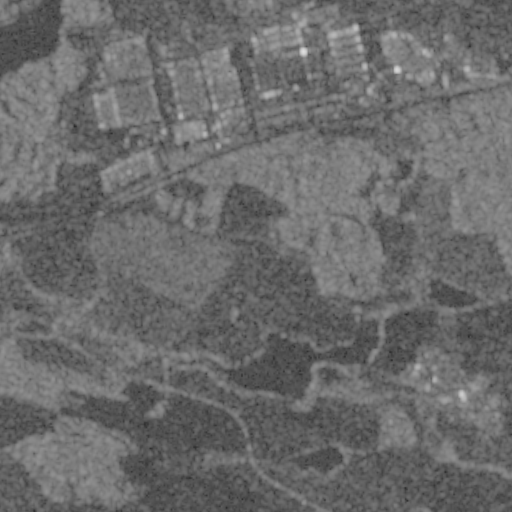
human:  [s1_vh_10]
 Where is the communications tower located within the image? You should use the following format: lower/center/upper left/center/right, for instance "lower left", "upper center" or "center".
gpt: The communications tower is located in the upper center of the image.
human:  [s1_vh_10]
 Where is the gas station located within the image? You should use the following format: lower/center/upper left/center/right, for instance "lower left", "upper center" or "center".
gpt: The gas station is located in the upper right of the image.
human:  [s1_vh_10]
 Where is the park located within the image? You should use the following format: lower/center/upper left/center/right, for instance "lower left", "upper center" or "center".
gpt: The park is located in the lower right of the image.
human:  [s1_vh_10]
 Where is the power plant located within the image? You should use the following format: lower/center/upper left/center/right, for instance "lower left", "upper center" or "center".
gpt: There is no power plant in the image.

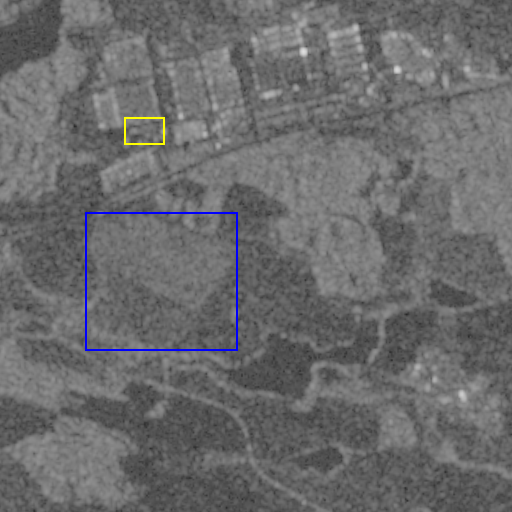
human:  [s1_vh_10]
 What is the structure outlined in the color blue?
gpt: The structure outlined in blue is a crop field.
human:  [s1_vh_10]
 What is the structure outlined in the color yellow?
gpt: The structure outlined in yellow is a parking lot.
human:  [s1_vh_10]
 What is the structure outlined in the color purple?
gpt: There is no purple outline.